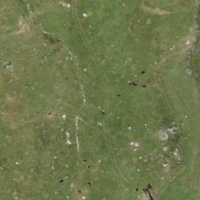
EUNIS habitat code: 23
Species observed at this site:
Parnassia palustris